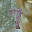
Label: 7